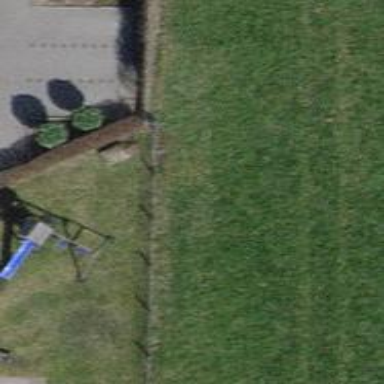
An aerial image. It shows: Hedge barrier.